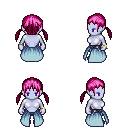
a pixel art fantasy rpg character, female body template, dark elf, purple skin, overskirt, metal pants, pink twin-tailed hairstyle, bracelets, brown shoes, four views (front, back, left, right), 2x2 character sprite sheet, small pixel art, hard edges, no anti-aliasing